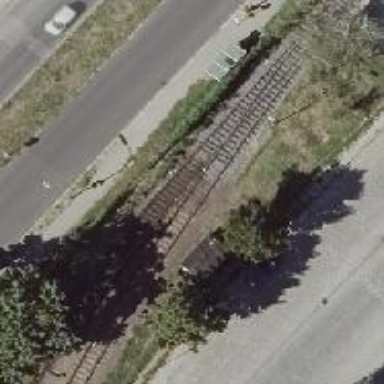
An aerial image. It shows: Railway switch.